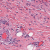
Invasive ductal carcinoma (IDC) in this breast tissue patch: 0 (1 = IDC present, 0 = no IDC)